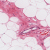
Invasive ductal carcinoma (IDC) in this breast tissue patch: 0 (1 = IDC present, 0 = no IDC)